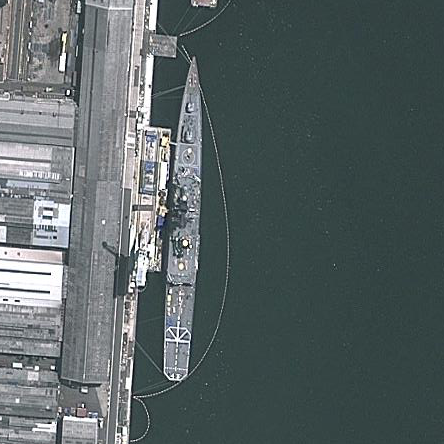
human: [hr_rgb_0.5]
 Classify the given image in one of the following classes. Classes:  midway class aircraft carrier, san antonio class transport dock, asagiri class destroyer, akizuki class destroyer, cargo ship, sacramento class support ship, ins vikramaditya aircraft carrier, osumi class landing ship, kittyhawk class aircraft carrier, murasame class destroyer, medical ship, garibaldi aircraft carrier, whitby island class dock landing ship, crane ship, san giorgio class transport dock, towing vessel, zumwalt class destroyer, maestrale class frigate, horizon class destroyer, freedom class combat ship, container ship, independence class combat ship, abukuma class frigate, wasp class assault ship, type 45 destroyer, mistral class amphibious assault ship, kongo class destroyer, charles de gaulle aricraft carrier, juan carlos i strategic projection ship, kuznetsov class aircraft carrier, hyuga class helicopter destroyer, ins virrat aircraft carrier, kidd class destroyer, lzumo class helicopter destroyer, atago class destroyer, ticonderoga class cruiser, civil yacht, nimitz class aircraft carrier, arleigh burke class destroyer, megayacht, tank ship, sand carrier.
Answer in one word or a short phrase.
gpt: Ticonderoga class cruiser